Question: So what I'm trying to do is get text from a file in the same directory as my html file using JavaScript. I want to store an array inside a text file and change it whenever i want instead of constantly having to go into the code, save it, check if it works etc.
I've tried looking around but couldn't find any clear information, most of what I found is using '.readAsBinaryString', etc..
I'm mostly seeing things like this but i can't seem find anything which is actually getting information from a textfile without making the person find the text file directory.

'''
function storearray(newval){
var file = "file location;"
var txt = file.txt;
var array = txt.split("|");
txt = txt + newval + " | ";
return array;
}
'''
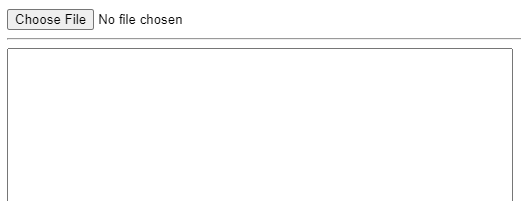
Answer: To read a file from you need to use 'FileReader' and the user must explicitly select the file using a file input. (See <URL>.
To read a a file from you need to use Ajax (with 'fetch', 'XMLHttpRequest' or a library that wraps around them like Axios). (See <URL>.
If (as it seems here) you want to read data from the website exists only on then you still need to use Ajax but will usually run into <URL>. Some browsers allow you to disable the security protection, but the general solution is to install a web server and load both HTML and the data file using HTTP.
Alternatively, you can store your data in JavaScript (you are generating an array from your text file, you can so that manually or have a build-time script do it) and just load it with a '<script>' element.